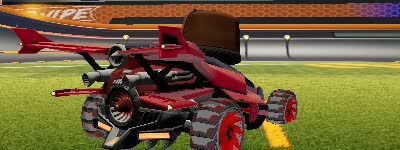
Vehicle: aftershock